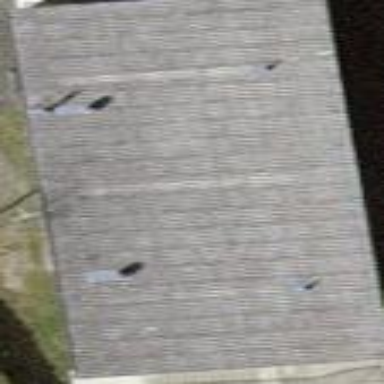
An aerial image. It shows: Building with skillion roof shape.